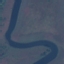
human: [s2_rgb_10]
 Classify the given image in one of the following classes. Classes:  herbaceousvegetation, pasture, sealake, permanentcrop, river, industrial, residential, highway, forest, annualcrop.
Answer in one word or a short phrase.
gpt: River